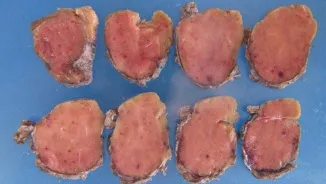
(A) The cut surface showing a solid, homogeneous, and gray mass.
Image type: pathology (h&e)